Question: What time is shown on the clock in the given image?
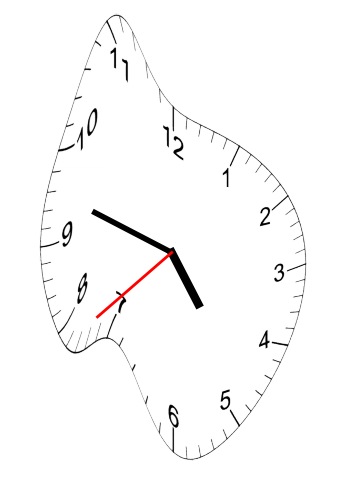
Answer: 04:47:38